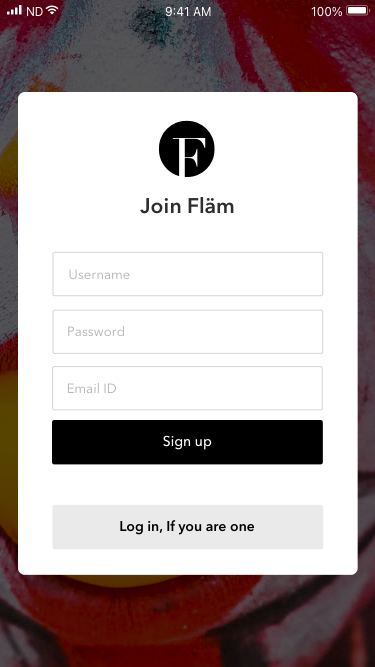
Text in this UI design:
Join Fläm
Log in, If you are one
Password
Email ID
Username
Sign up